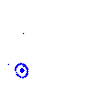
Particle: pion